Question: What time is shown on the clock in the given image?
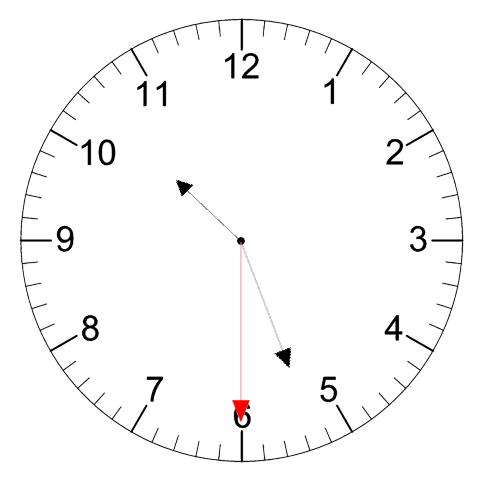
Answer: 10:26:30